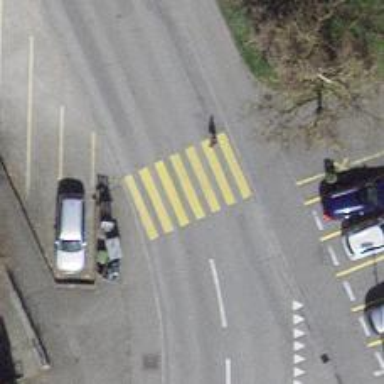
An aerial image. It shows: Zebra crossing on footway.